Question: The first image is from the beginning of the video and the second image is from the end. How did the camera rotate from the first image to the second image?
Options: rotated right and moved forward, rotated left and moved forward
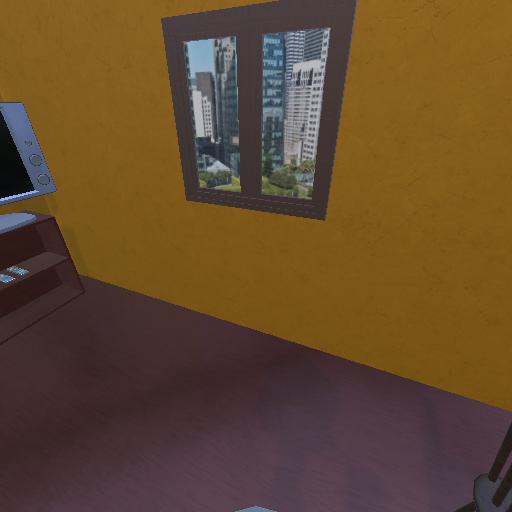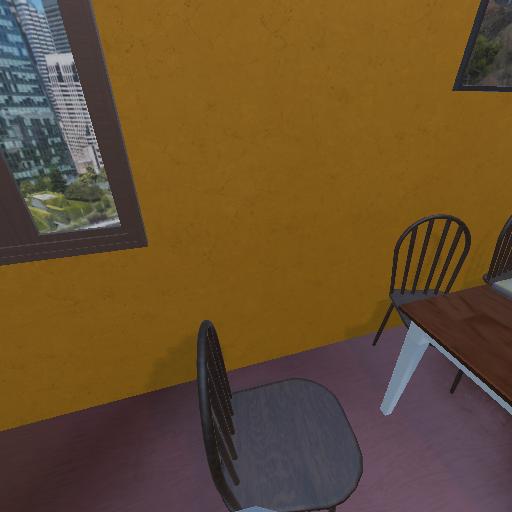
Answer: rotated right and moved forward